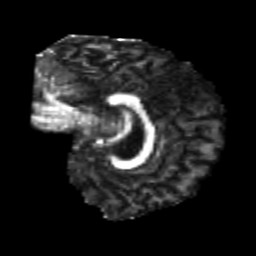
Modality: FA
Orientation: sagittal
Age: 21
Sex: female
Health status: healthy
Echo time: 0.074 s